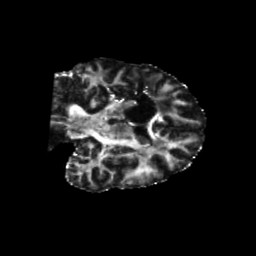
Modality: FA
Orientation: coronal
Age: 44
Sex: female
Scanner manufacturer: siemens
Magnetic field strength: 3 T
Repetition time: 5.25 s
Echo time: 0.08 s